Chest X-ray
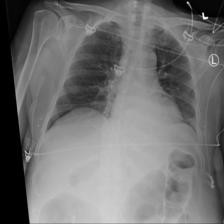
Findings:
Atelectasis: negative
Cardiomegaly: negative
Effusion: negative
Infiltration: negative
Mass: negative
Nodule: negative
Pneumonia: negative
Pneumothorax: negative
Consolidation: negative
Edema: negative
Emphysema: negative
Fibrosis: negative
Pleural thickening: negative
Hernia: negative